Question: Consider that I have a form where one of the fields (name) is always disabled.

For accessibility, is using an 'input'
'''
<label>
Name
<input role="textbox" aria-readonly="true" value="Joe Shmoe" />
</label>
'''
any better than using 'div's
'''
<div>
Name
<div role="textbox" aria-readonly="true">Joe Shmoe</div>
</div>
'''
?
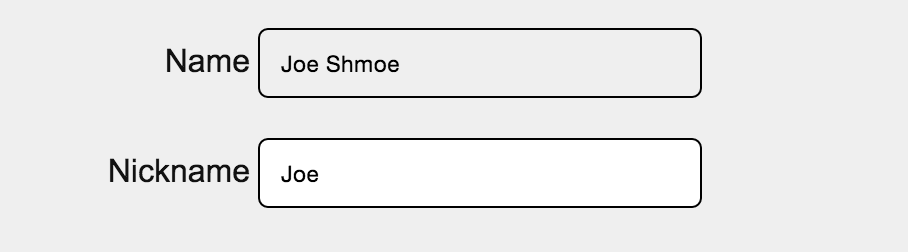
Answer: The use of label with input is better because the association between the text "Name" and the label is explicit and the user, using DOM navigation will be able to encounter and discover that explicit relationship which they would not in the case of the DIV.